Question: I have a ssis package with flat file and oledb destination..
i need to get the date from file name and add it as new column in DB
but it is not working
I did this in derived column
'SUBSTRING(@[User::OS_file],27,10)' but it returns date when tried in sql-server
file name is like this
asjfbdsajfsd_21-08-2001_osss.log
i need '21-08-2001'
how evere trying with 'SUBSTRING(@[User::OS_file],27,10)' results me this

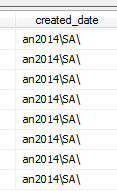
Answer: Seems like you're using the wrong index in your 'SUBSTRING'. It looks like it's pulling part of the path instead of part of the file name. What if you do this?
'''
SUBSTRING(@[User::OS_file],50,10)
'''
Note, I've changed the start index from '27' to '50'.